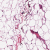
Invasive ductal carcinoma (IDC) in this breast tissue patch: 0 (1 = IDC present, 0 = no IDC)